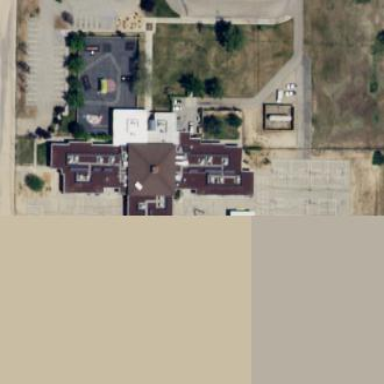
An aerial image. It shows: School building.